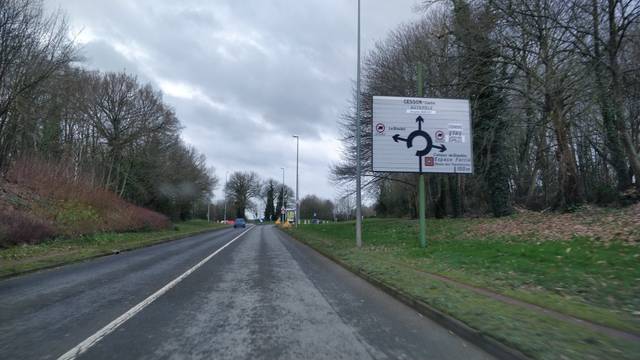
Region: France
Coordinates: 48.125, -1.621